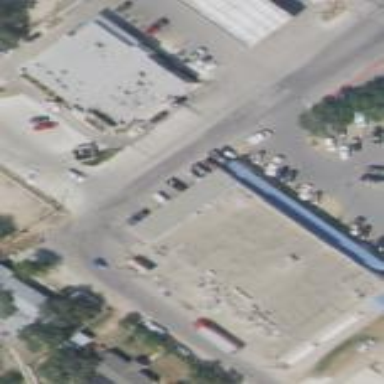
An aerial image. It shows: Building that houses supermarket.